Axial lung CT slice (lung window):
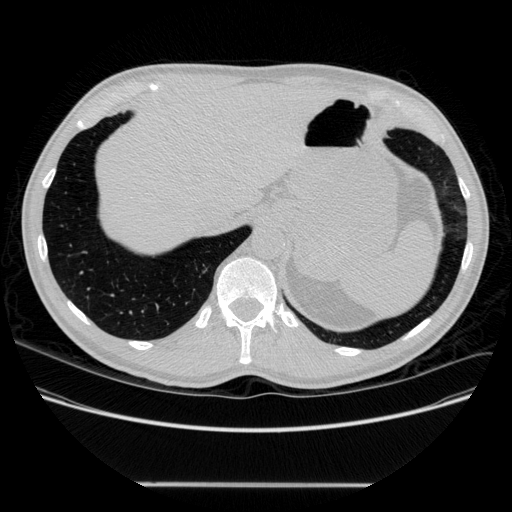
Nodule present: no